Field crop: tomato
Growth stage: 2
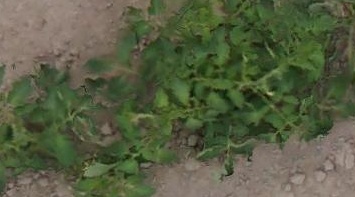
Species: tomato